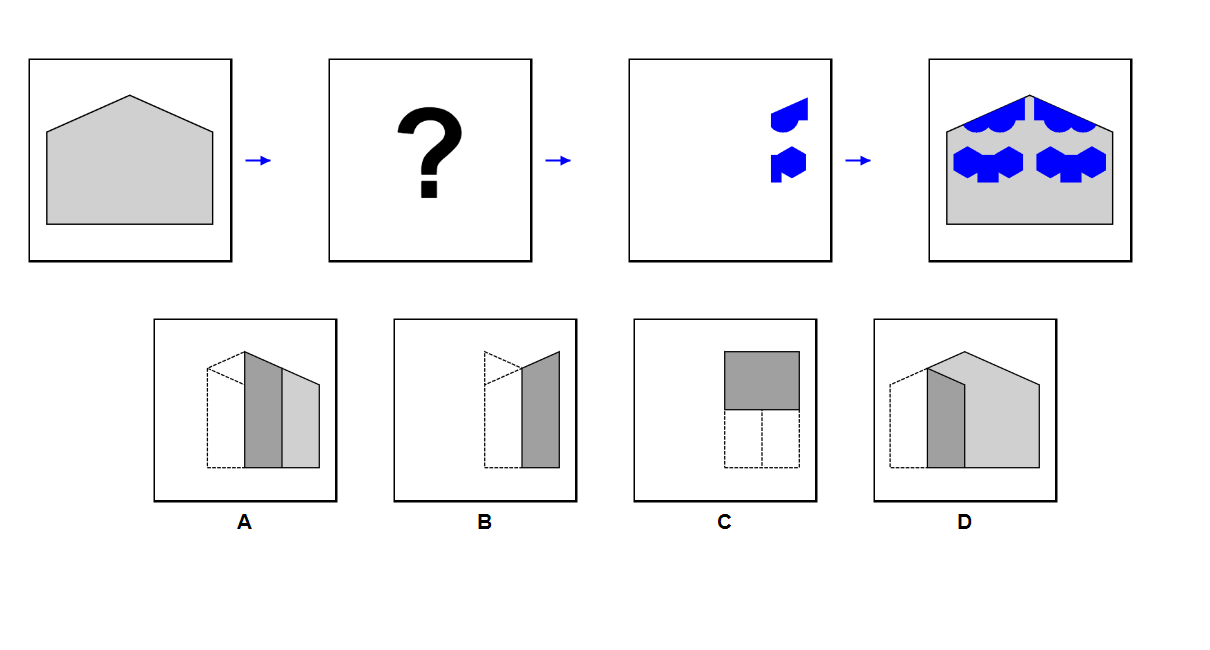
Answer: C